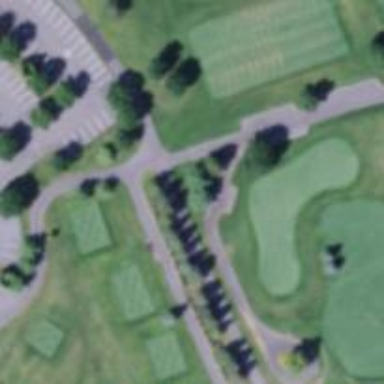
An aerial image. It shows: Path for both road and golf.